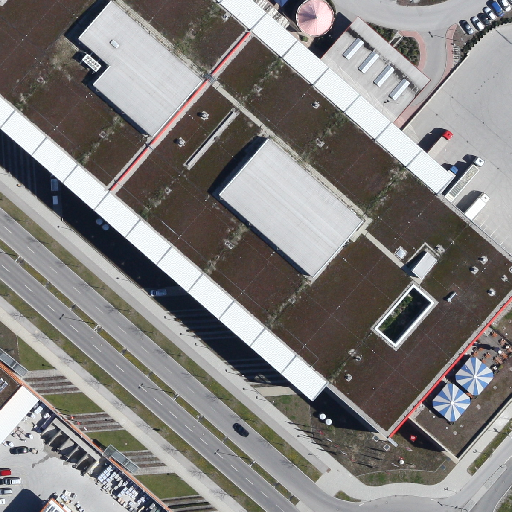
Referring expression: building along the road